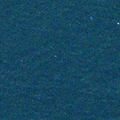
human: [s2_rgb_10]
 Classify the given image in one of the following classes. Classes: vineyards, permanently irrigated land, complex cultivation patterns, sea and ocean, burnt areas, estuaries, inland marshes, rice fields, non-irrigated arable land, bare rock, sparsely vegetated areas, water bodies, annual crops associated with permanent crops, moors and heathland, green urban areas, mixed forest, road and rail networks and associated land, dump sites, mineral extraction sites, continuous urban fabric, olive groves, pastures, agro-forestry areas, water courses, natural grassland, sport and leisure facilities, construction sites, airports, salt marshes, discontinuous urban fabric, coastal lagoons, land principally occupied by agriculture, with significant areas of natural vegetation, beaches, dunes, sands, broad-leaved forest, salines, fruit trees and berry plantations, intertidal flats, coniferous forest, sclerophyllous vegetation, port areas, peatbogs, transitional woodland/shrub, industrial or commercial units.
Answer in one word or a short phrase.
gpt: sea and ocean